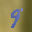
Label: 9